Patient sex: F
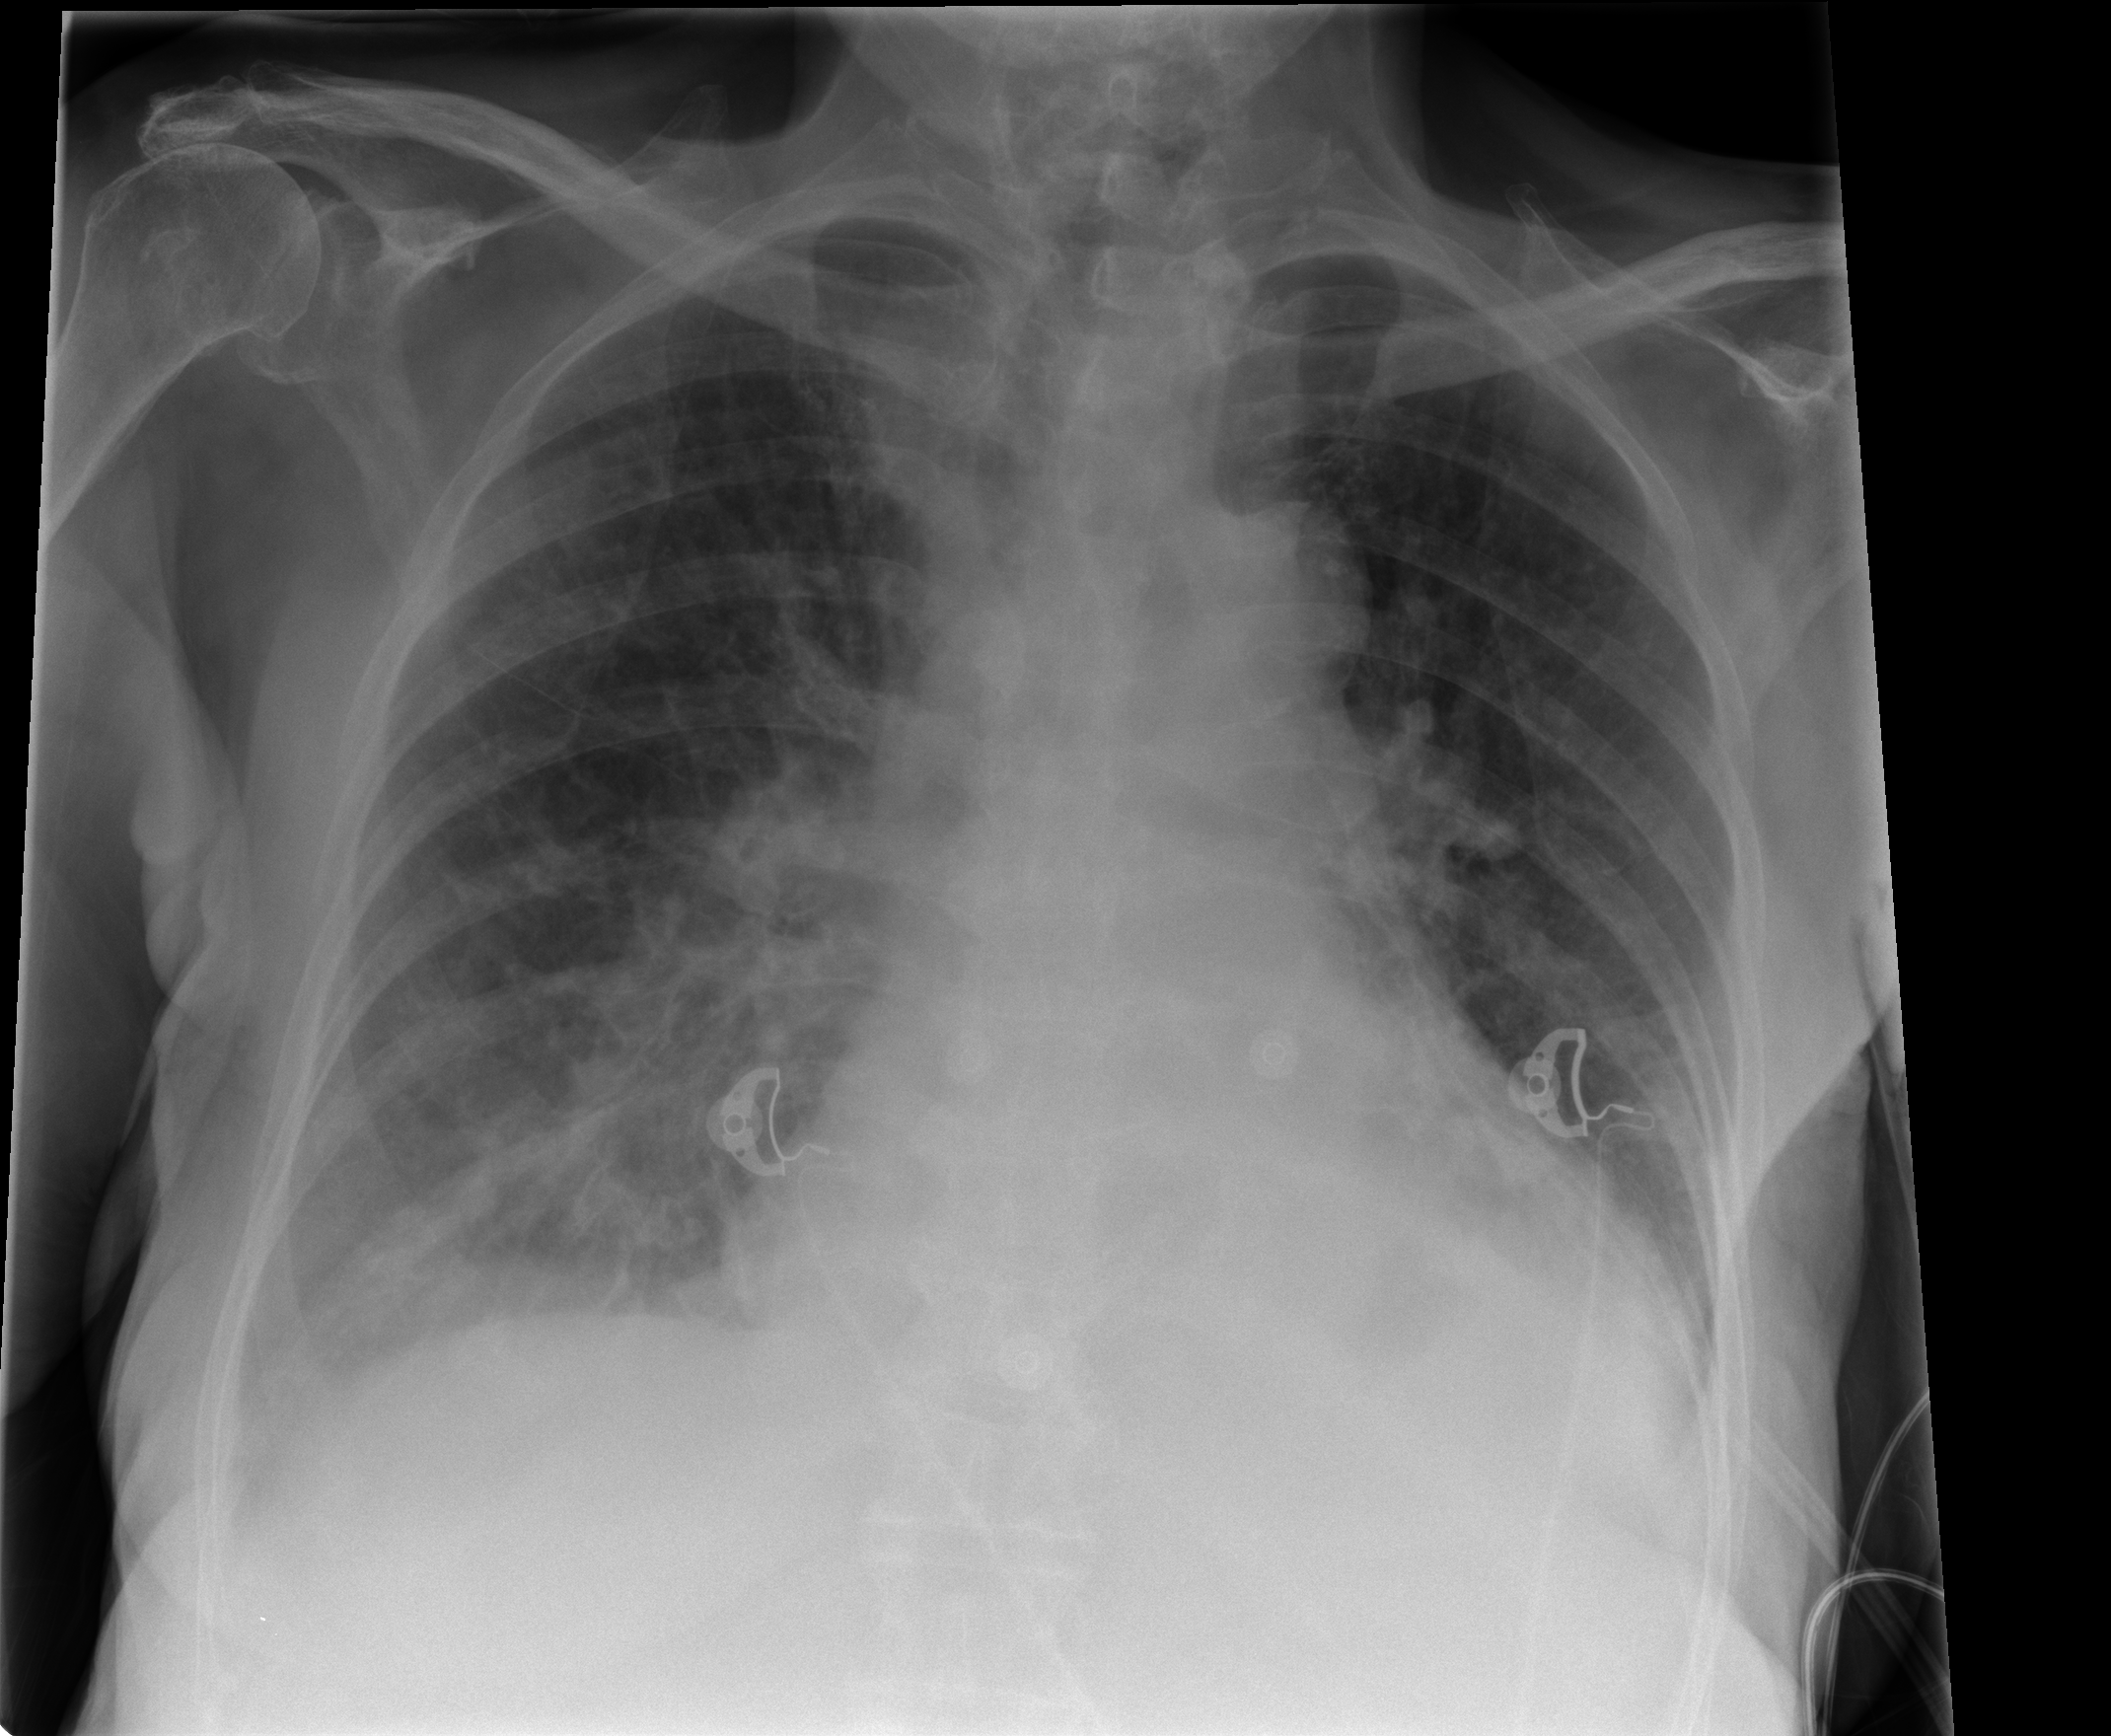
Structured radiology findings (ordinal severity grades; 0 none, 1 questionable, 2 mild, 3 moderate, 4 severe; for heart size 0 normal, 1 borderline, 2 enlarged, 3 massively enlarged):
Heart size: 2
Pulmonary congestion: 2
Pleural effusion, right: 2
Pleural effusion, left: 1
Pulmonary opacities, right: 2
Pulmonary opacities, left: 0
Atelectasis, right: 0
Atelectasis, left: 0